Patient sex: F
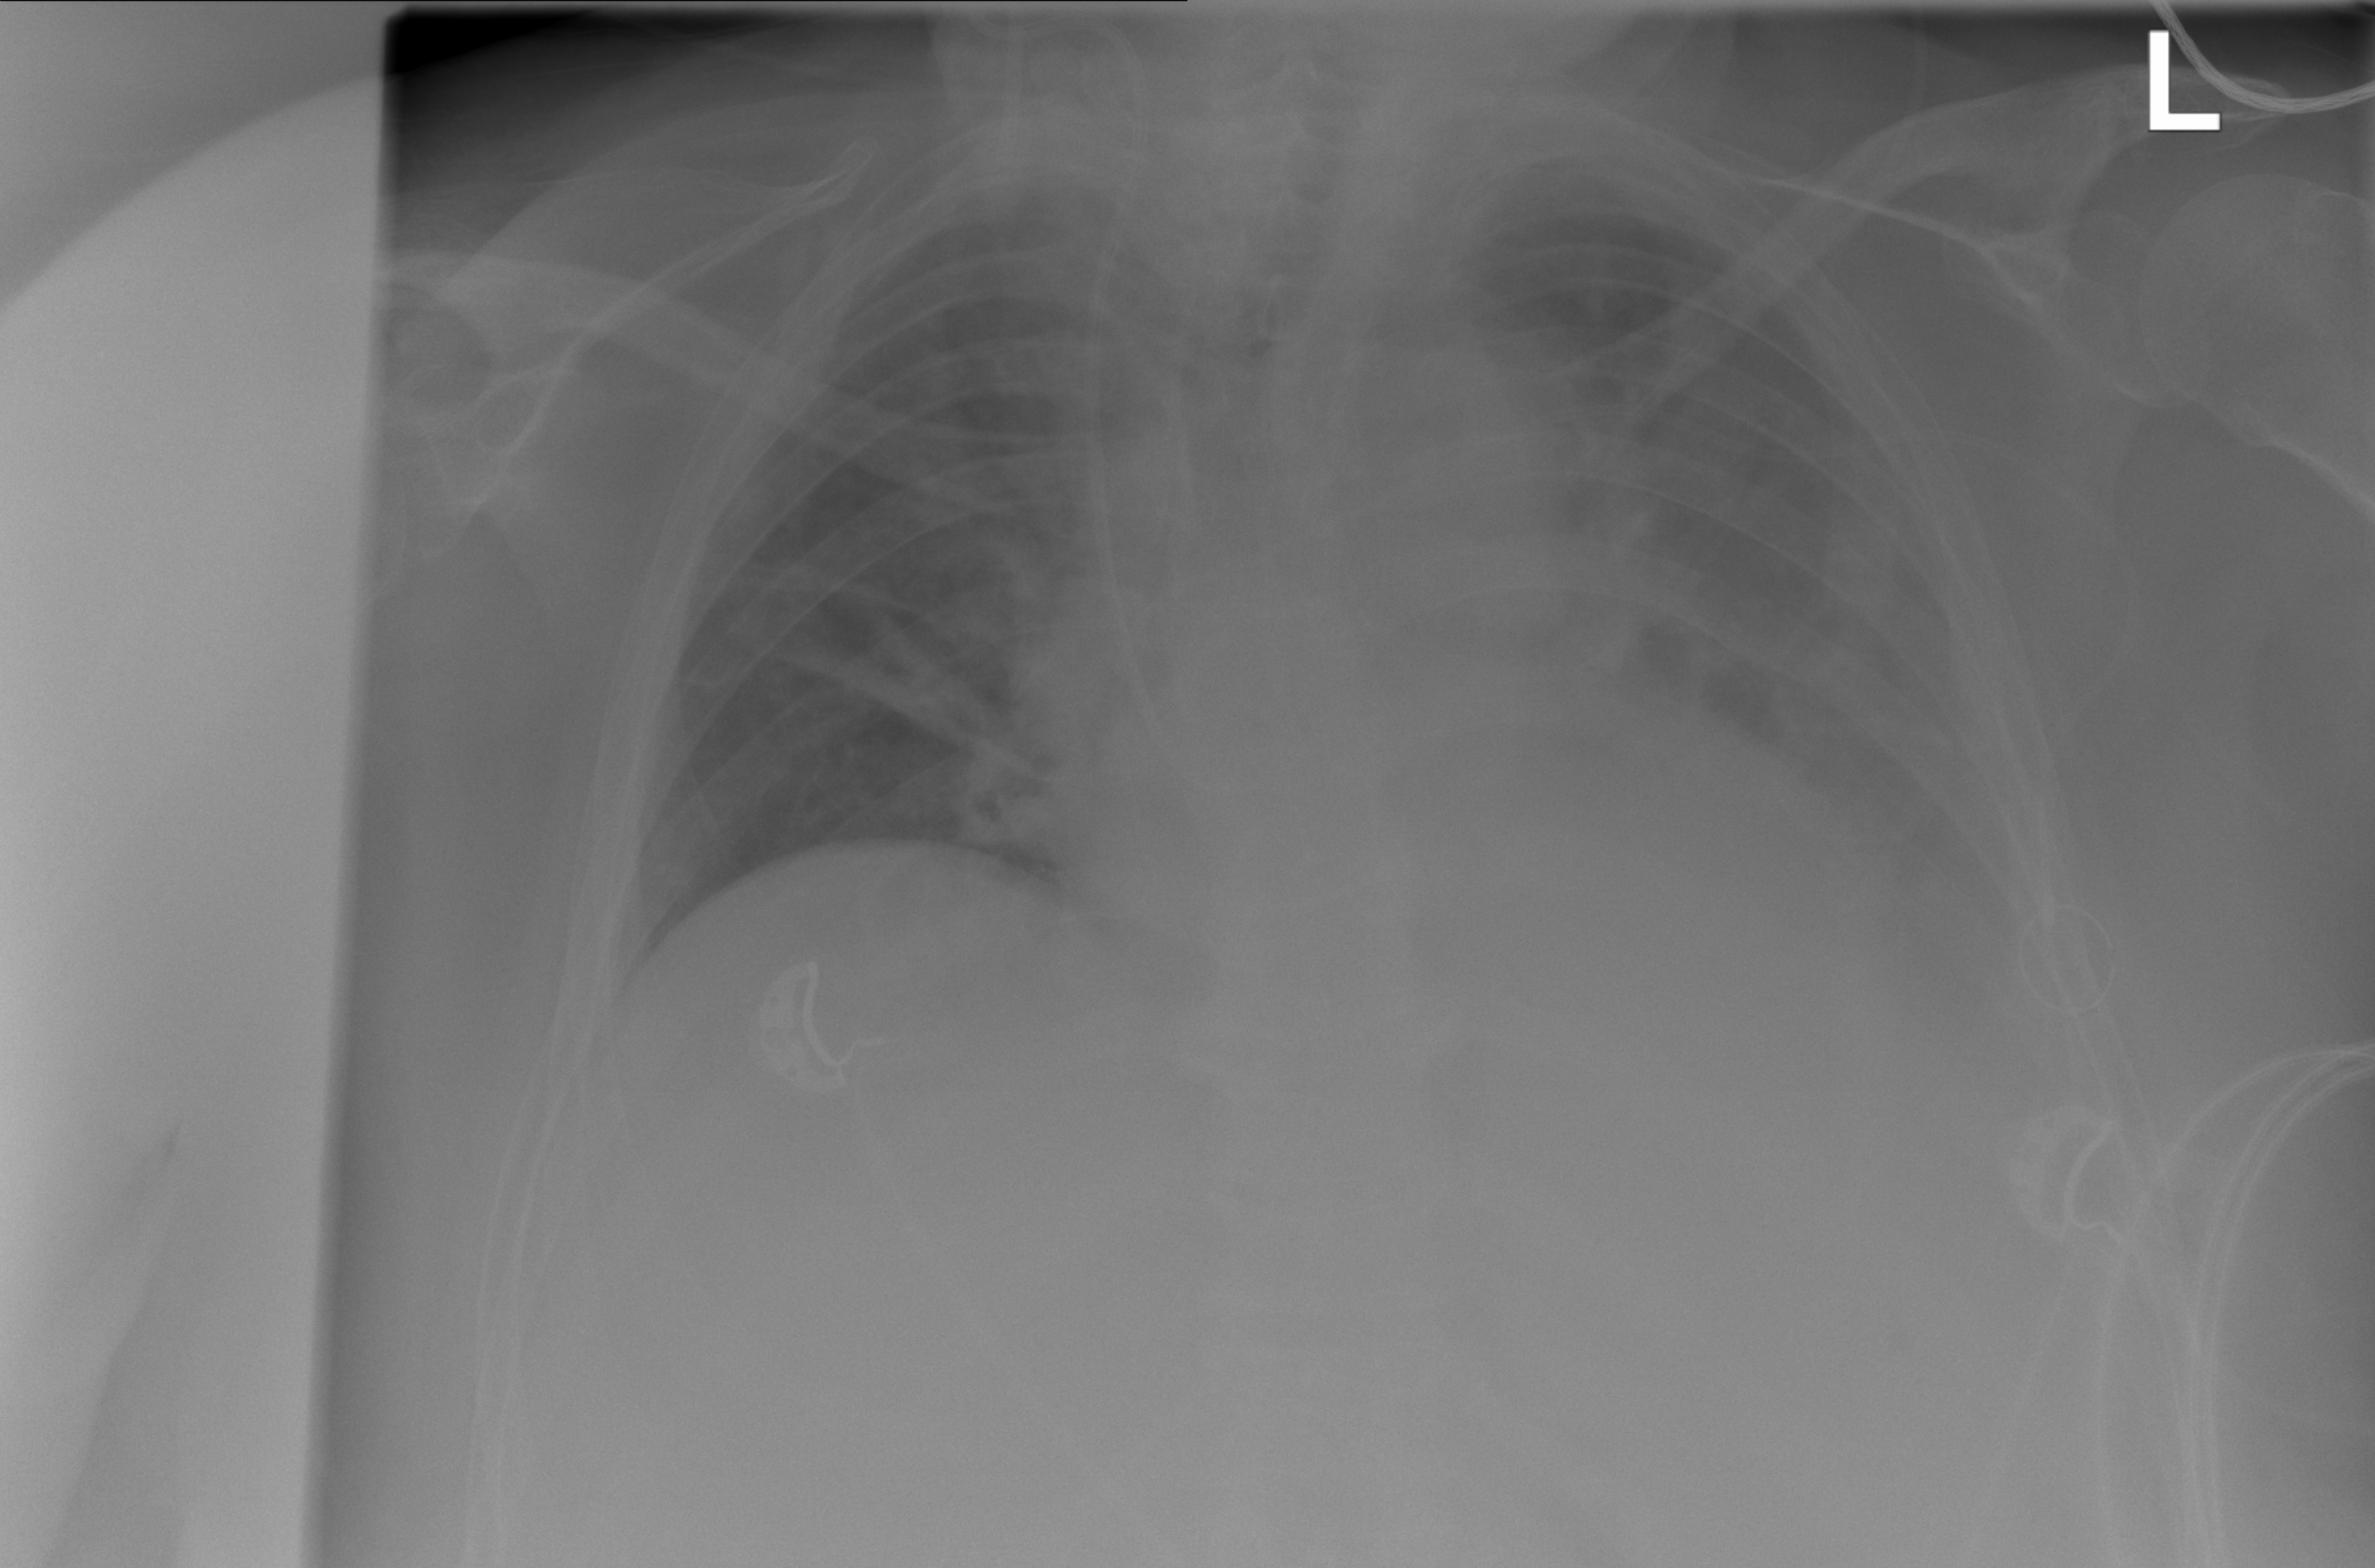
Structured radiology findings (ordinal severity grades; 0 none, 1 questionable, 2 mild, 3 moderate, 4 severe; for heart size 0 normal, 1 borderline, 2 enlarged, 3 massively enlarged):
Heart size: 2
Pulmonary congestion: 3
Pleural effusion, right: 0
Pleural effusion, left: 3
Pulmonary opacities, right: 0
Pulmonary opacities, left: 0
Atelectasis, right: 2
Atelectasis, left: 3